Question: I have 2 data frames, mydf1 and mydf2
'''
> mydf1
id a b c
1 1 2 10 2
2 2 3 11 4
3 3 5 12 6
4 4 7 13 8
5 5 8 14 10
> mydf2
id a b c
1 1 4 20 4
2 2 6 22 8
3 3 10 24 12
4 4 14 26 16
5 5 16 28 20
'''
I would like to plot variables a,b & c against id (sample graphs is given below). So, I am using the following code
'''
for (i in 2:4) {
jpeg(paste("C:/Data/myplot",i,".jpg"))
ymin<-min(mydf1[,i],mydf2[,i])
ymax<-max(mydf1[,i],mydf2[,i])
plot(mydf1[,1],mydf1[,i],ylim=c(ymin,ymax),xlab="id",ylab=colnames(mydf)[i])
points(mydf2[,1],mydf2[,i],pch=2)
legend("topright",c("mydf1","mydf2"),pch=c(1,2))
dev.off()
}
'''
My problem is that I tried the following
'''
jpeg("C:/Data/myplot.jpg")
par(mfrow=c(2,2))
for (i in 2:4) {
ymin<-min(mydf1[,i],mydf2[,i])
ymax<-max(mydf1[,i],mydf2[,i])
plot(mydf1[,1],mydf1[,i],ylim=c(ymin,ymax),xlab="id",ylab=colnames(mydf)[i])
points(mydf2[,1],mydf2[,i],pch=2)
legend("topright",c("mydf1","mydf2"),pch=c(1,2))
dev.off()
}
'''
But it didn't work. Any suggestion to do this?

Sample plot 'id vs a (mydf1 and mydf2)' plotted on the same graph
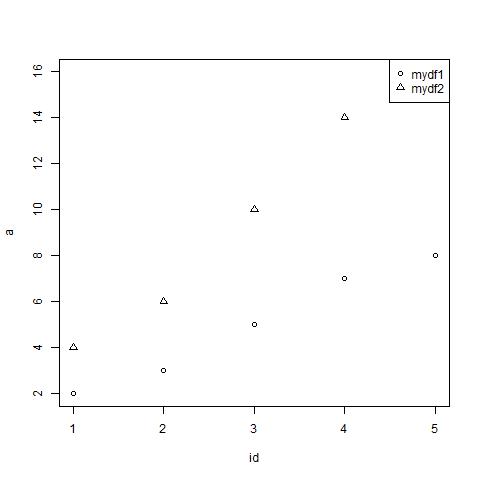
Answer: It is unclear what you are trying to do. Do you want 2 plots, one for 'mydf1' and one for 'mydf2' or all on one figure? If two panels, you should change to 'mfrow=c(2,1)' instead of 'c(2,2)' which is currently making 4 panels?
If you want them all on a single plot, then remove the 'par(mfrow...' line.
Then within the plots, you are plotting the first series from 'mydf1' and the other two series from 'mydf2'. Is that actually what you want?
Using base graphics, you should move your 'plot' line outside the loop so it is done once, change the loop to start at 3, and then keep the 'points' statements inside the loop. Alternatively, you could put an 'if' statement inside the loop to see if it is the first time.
You also have a typo in the plot statement with 'mydf' (no number).
And move your 'dev.off()' outside the loop so it only closes the figure once.
Here is some code that generates a single-panel plot, and you should be able to modify it to work for your desired output...
'''
jpeg("myplot.jpg")
for (i in 2:4) {
ymin<-min(mydf1[,i],mydf2[,i])
ymax<-max(mydf1[,i],mydf2[,i])
if (i==2){
plot(mydf1[,1],mydf1[,i],ylim=c(ymin,ymax),xlab="id",ylab=colnames(mydf1)[i])
legend("topright",c("mydf1","mydf2"),pch=c(1,2))
}
else{
points(mydf2[,1],mydf2[,i],pch=2)
}
}
dev.off()
'''
EDIT: After your clarified question, I think the only problem is that 'dev.off()' should be outside the loop. (I recommend PNG or PDF instead of JPEG for any plot worth presenting....)
'''
png("myplot.png")
par(mfrow=c(2,2))
for (i in 2:4) {
ymin<-min(mydf1[,i],mydf2[,i])
ymax<-max(mydf1[,i],mydf2[,i])
plot(mydf1[,1],mydf1[,i],ylim=c(ymin,ymax),xlab="id",ylab=colnames(mydf1)[i])
legend("topright",c("mydf1","mydf2"),pch=c(1,2))
points(mydf2[,1],mydf2[,i],pch=2)
}
dev.off()
'''